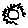
Label: sun